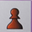
Piece: bP